Question: bit.ly/ZwCln9
I have like 3-4 Google Web Fonts going on here and it looks mint in IE/FF, but the fonts are choppy and gross in Chrome. I read you can download svg files or something onto the server? I'm using Wordpress and need step-by-step help with this because I suck.
Where do I get the files and where do I upload them to via ftp? Whats the code I use in CSS?
Thanks for all of your help :)

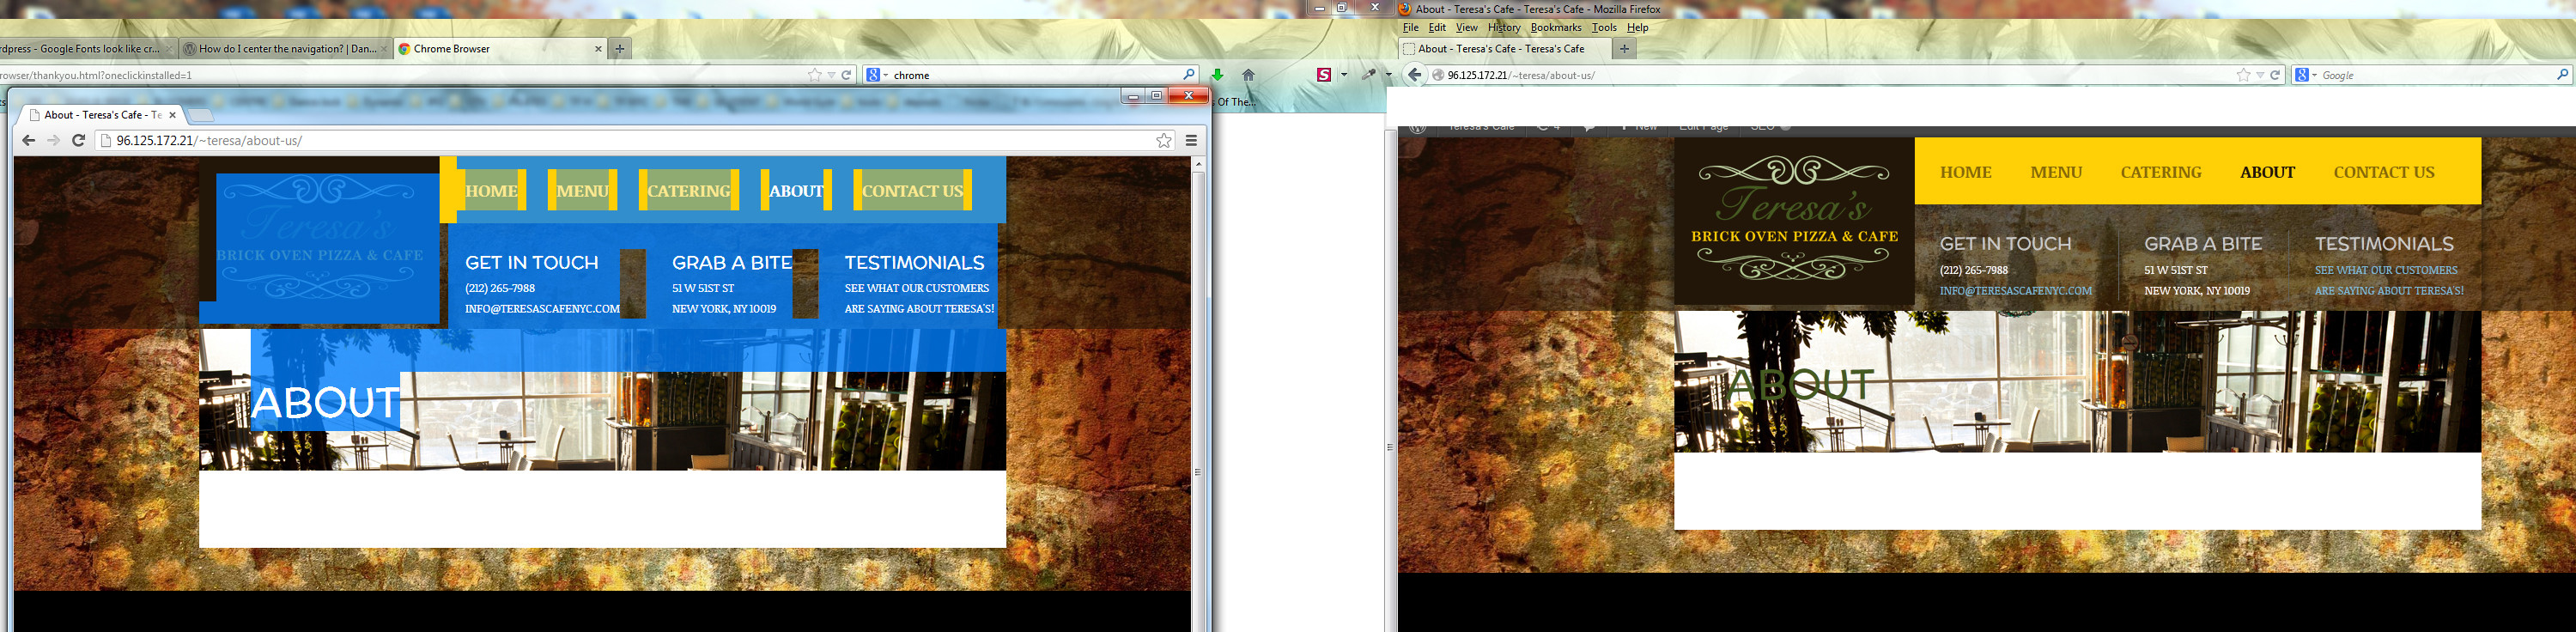
Answer: You don't need to use SVG if you don't want to. The fonts will never look the same across all browsers because each uses a different engine. However, you can always reset to make it look as close as possible. Here is a quick reset that you can add at the top of your css file that will solve this issue.
'''
h1,h2,h3,h4,h5,h6 {
font-size: 100%;
font-weight: normal
}
'''
Or you could just get a full CSS Reset, like the YUI reset, or Normalize.